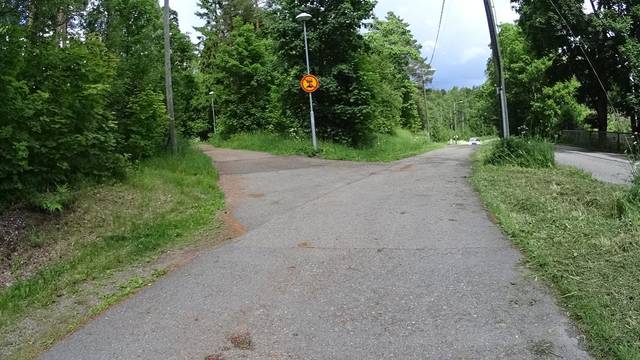
Region: Finland
Coordinates: 60.233, 24.699